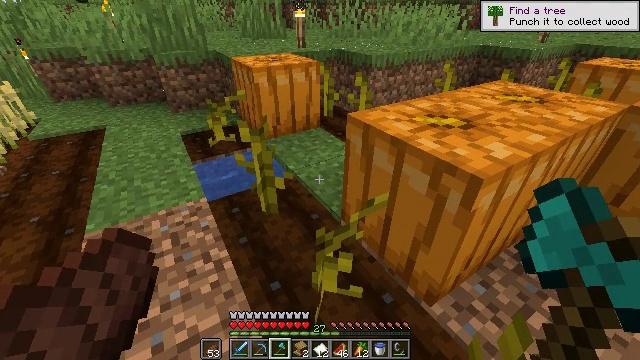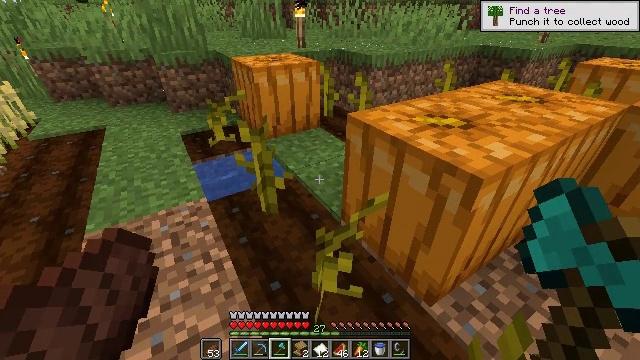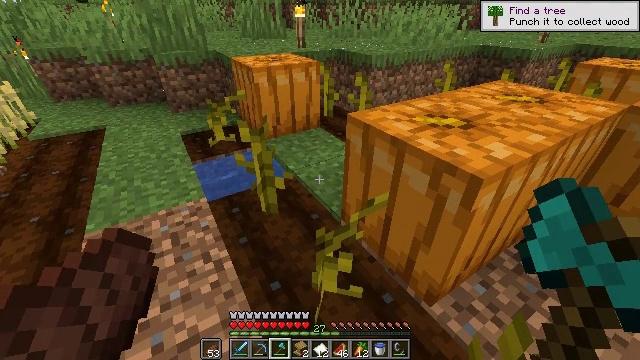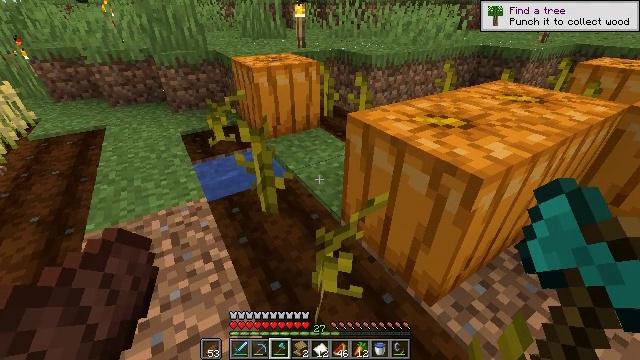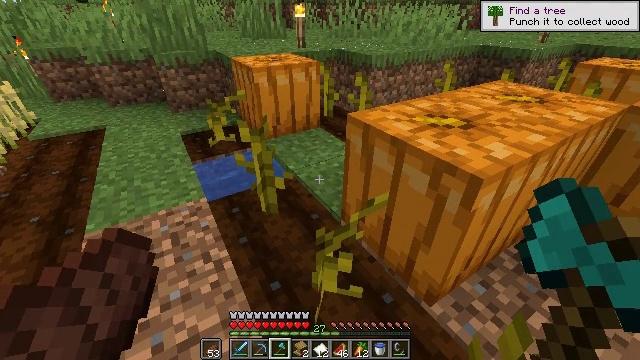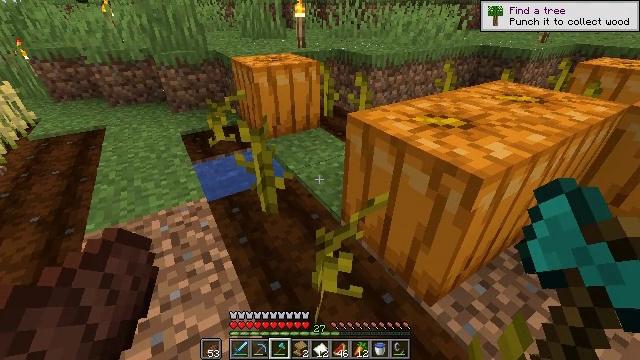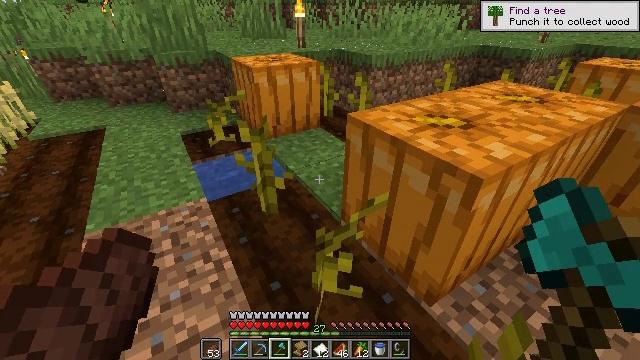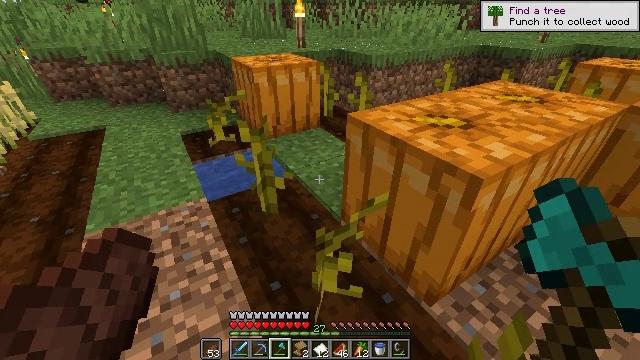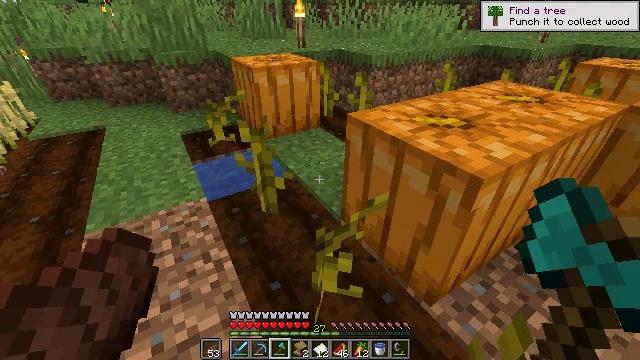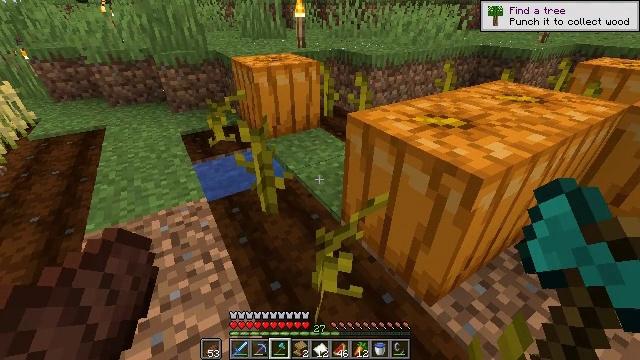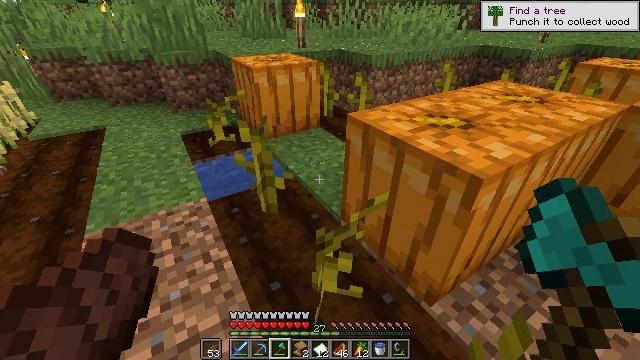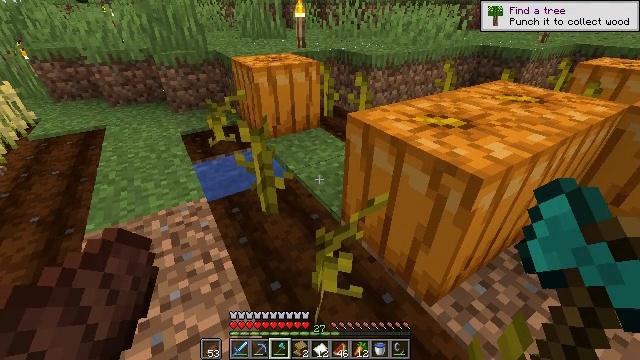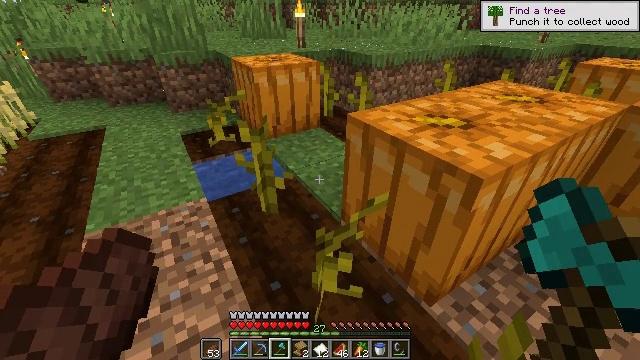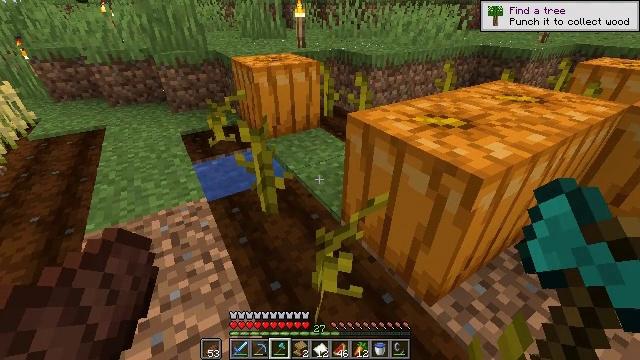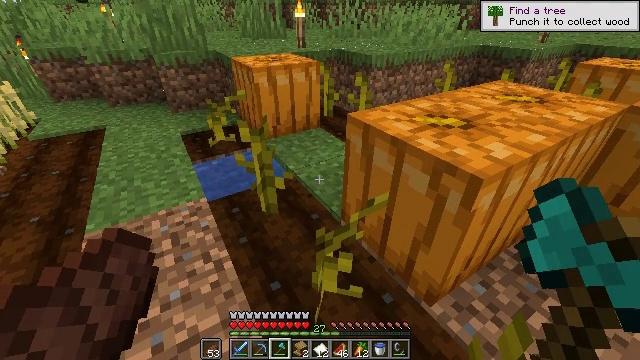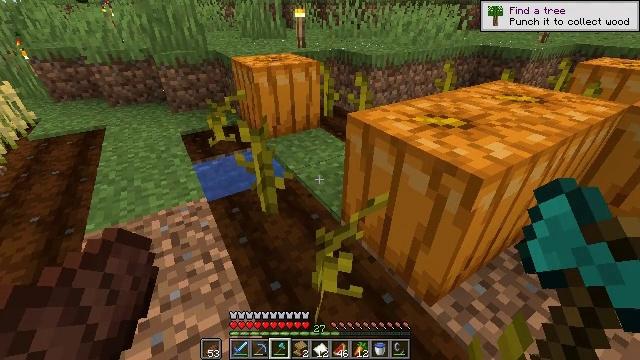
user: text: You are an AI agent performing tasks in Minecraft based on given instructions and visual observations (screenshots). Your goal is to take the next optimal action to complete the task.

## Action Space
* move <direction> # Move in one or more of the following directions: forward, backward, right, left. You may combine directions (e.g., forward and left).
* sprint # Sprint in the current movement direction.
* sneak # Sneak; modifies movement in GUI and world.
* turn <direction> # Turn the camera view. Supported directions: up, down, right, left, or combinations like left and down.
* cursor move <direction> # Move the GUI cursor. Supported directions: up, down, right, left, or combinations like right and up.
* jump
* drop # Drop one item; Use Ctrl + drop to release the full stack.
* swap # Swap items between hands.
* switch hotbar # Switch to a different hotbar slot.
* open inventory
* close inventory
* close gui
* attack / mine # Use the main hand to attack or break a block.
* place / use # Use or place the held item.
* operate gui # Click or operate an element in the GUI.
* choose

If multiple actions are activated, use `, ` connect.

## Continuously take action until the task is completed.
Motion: motion action
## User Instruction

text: Break the pumpkin to collect it.
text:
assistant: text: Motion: no_op
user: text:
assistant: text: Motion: no_op
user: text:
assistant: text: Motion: no_op
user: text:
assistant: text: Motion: no_op
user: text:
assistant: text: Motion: no_op
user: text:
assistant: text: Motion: no_op
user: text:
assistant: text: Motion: no_op
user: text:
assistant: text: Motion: no_op
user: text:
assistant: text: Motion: no_op
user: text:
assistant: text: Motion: no_op
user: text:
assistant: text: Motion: no_op
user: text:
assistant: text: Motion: no_op
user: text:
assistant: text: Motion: no_op
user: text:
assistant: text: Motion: no_op
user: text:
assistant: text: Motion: no_op
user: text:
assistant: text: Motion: no_op
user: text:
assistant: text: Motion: no_op
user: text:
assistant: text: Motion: no_op
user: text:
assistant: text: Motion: turn up
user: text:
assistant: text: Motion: no_op
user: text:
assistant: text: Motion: no_op
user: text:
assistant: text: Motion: no_op
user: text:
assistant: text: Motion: no_op
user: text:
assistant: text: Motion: no_op
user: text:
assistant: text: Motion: no_op
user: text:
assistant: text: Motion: no_op
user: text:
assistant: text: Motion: no_op
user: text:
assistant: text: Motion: no_op
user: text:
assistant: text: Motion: no_op
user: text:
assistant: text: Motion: no_op